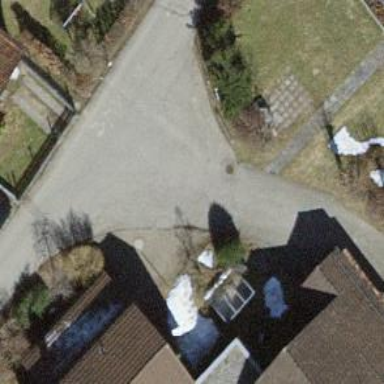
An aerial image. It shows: Turning circle on the road.